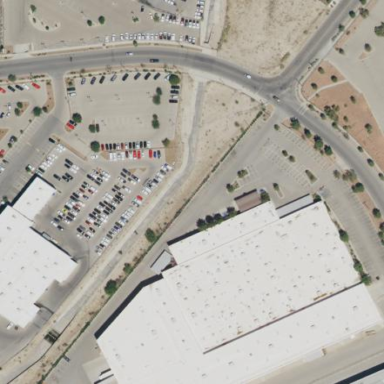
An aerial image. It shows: Warehouse.